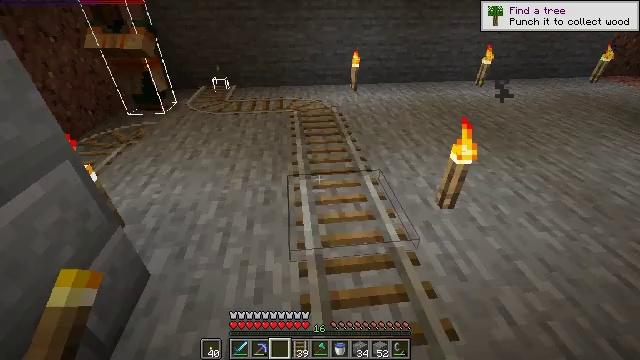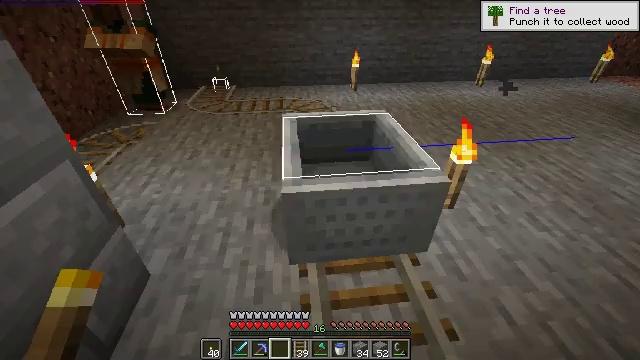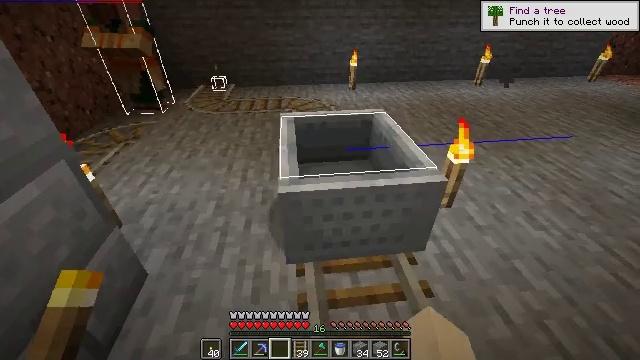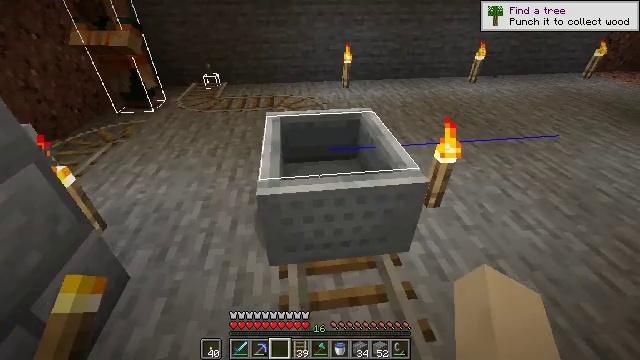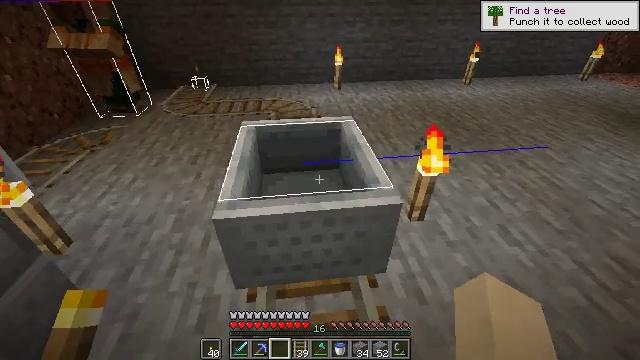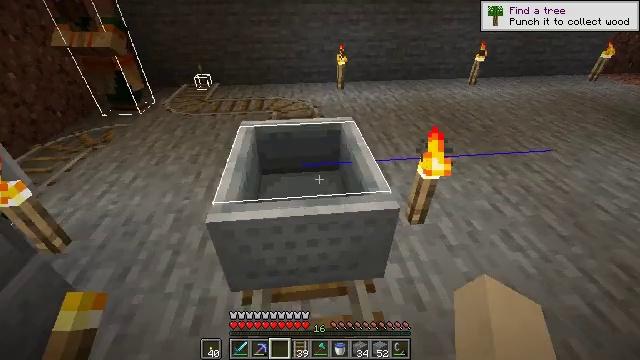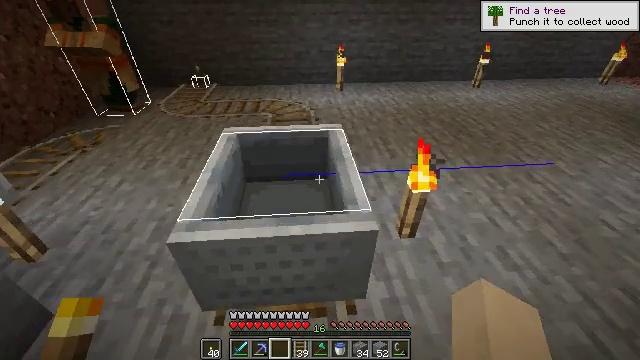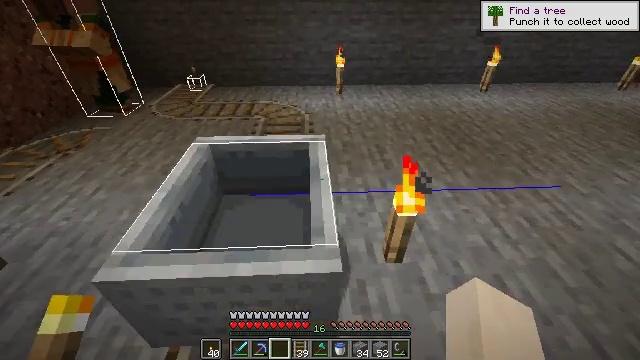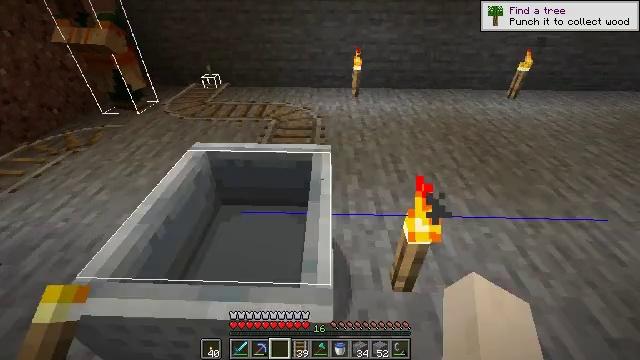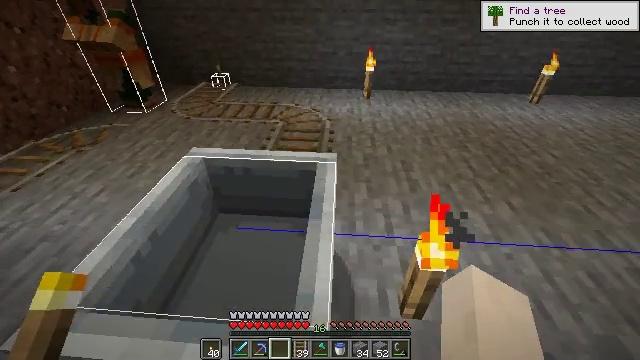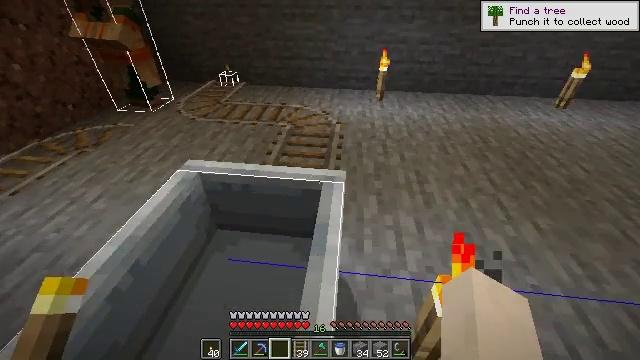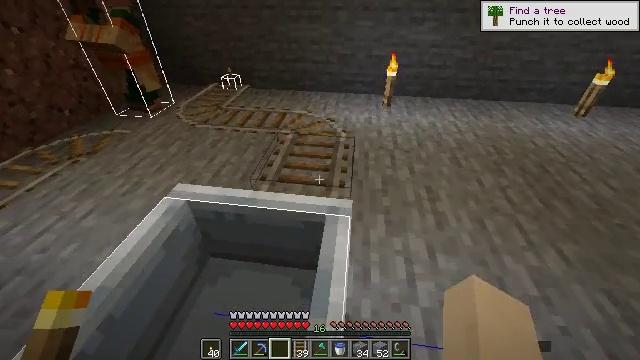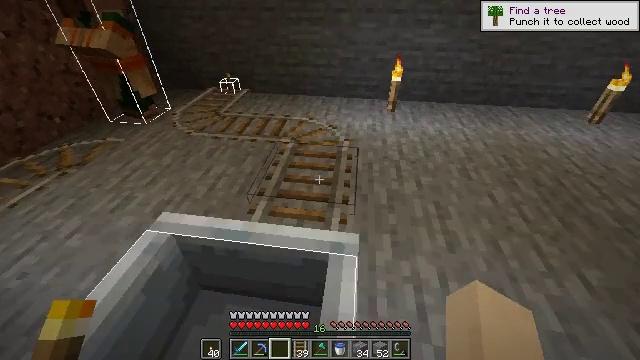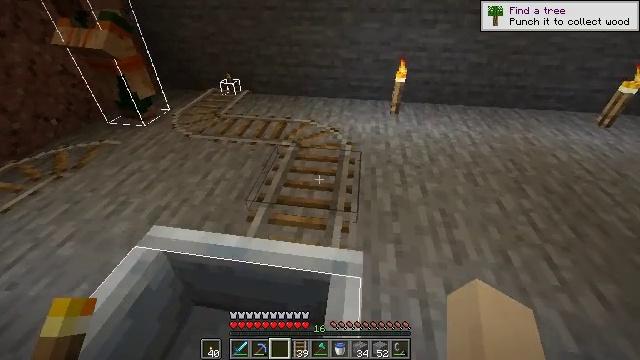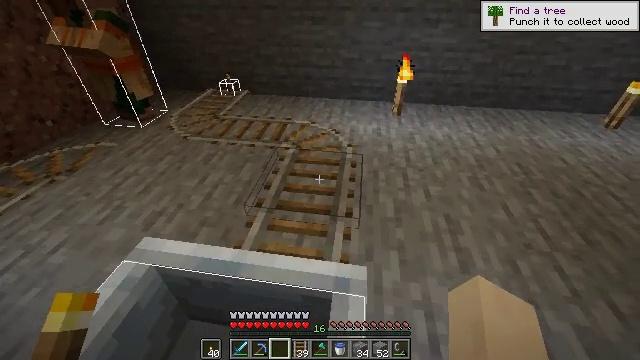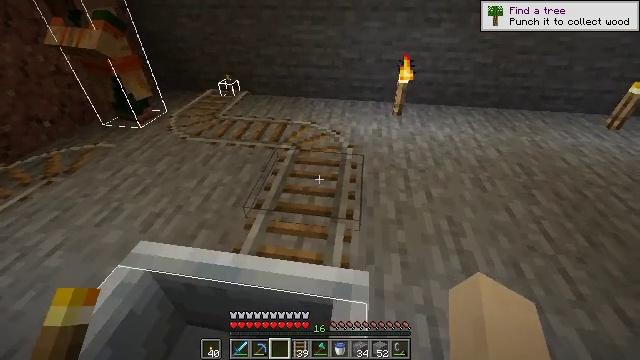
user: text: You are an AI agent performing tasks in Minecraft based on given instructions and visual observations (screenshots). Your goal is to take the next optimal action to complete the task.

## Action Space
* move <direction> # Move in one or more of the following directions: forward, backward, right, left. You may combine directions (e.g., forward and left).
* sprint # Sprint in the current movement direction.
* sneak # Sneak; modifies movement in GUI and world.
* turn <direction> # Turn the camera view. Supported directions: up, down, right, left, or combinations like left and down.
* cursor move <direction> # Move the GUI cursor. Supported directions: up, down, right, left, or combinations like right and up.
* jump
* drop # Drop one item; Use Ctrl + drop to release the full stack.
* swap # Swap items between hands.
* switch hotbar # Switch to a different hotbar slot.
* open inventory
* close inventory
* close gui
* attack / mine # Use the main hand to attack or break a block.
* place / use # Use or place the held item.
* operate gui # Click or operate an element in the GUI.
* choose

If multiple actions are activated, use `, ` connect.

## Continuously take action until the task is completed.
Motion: motion action
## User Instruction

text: Pick up the rail by attacking it.
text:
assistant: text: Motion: no_op
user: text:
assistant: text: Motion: move right
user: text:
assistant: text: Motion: move forward and move right
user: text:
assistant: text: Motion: move forward and move right
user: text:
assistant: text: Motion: move forward and move right, turn left
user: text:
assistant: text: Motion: move forward and move right, turn left
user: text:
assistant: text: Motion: move forward, turn left
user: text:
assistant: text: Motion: move forward, turn left
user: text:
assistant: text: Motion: move forward, turn left
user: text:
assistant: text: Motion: move forward, turn left
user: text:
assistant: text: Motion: move forward, turn left
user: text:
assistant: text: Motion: move forward
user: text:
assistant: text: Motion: no_op
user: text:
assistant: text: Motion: no_op
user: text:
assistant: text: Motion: no_op
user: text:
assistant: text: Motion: no_op
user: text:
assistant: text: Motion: no_op
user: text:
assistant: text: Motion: no_op
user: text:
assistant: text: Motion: no_op
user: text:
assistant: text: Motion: no_op
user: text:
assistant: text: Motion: no_op
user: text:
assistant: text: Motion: no_op
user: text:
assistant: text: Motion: no_op
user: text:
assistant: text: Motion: no_op
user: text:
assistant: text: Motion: no_op
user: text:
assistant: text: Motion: no_op
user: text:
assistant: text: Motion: no_op
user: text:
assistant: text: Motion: no_op
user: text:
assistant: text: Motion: no_op
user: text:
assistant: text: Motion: no_op